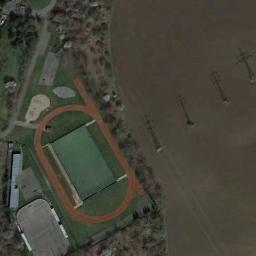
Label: ground_track_field